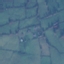
Land use / land cover: Pasture